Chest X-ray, PA view. Patient: 27 years old, sex M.
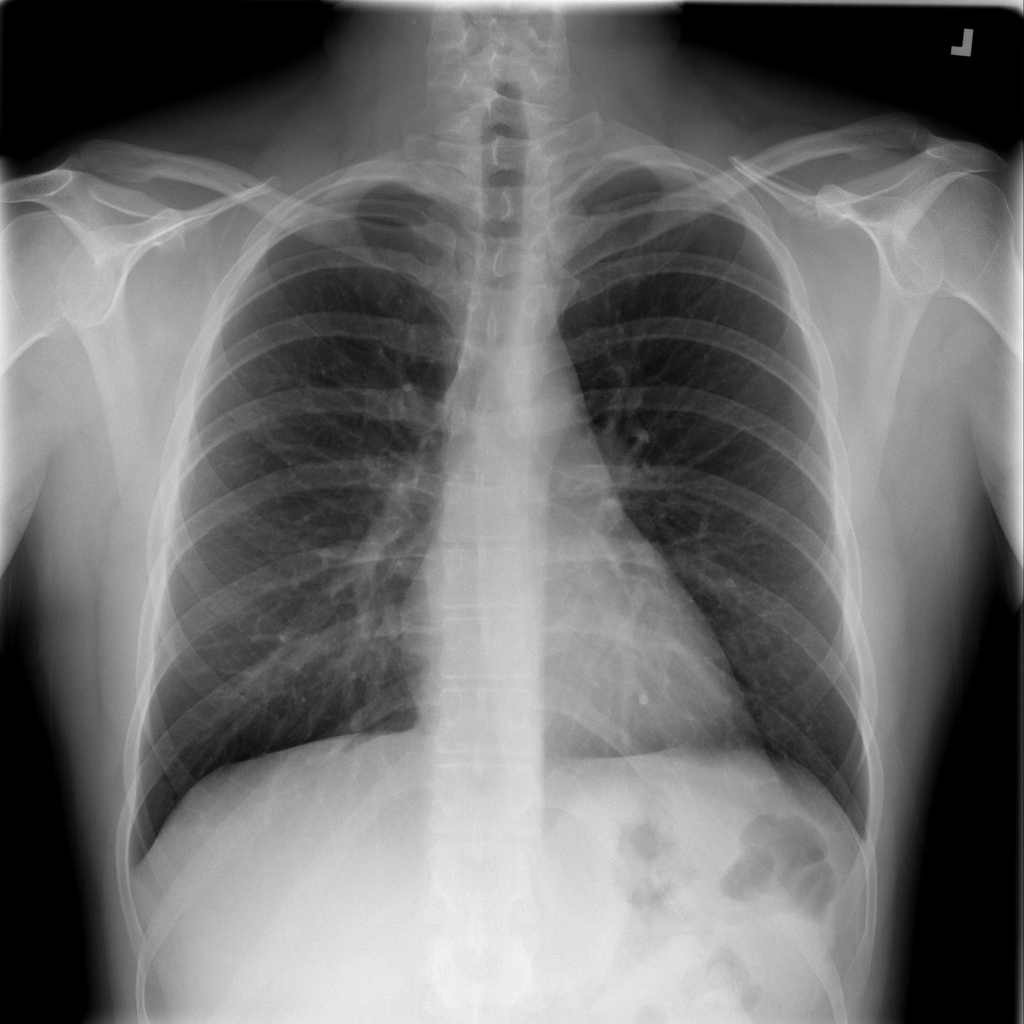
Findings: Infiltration